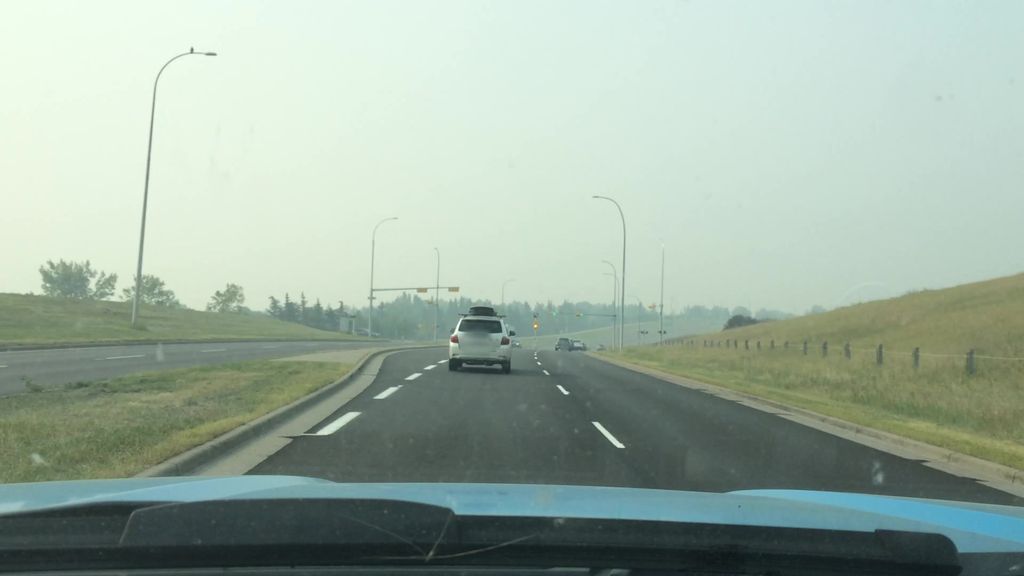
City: calgary